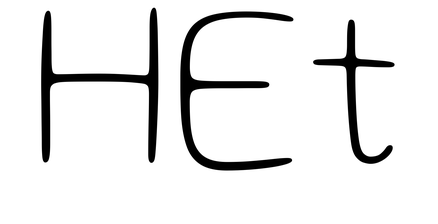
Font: Gluten_Thin